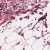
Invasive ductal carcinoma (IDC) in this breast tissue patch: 0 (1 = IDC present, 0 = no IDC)